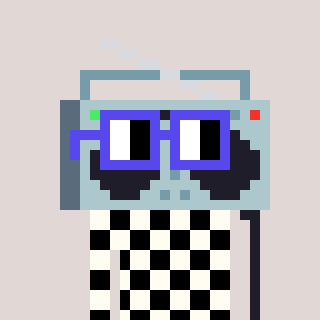
a pixel art character with square blue glasses, a boombox-shaped head and a grayscale-colored body on a warm background